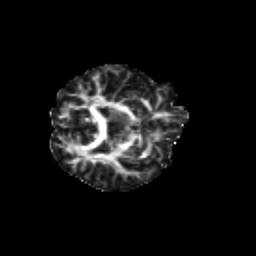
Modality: FA
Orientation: axial
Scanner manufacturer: siemens
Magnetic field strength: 3 T
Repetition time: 9.2 s
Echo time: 0.084 s